Field crop: tomato
Growth stage: 1
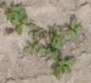
Species: portulaca